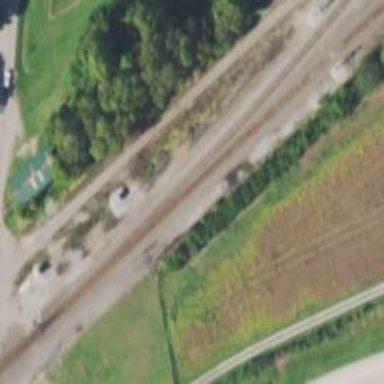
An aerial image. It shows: Railway siding for service.